Question: I am working on removing nodes from a BST. It currently works for all cases in which there is no children, or one child. When I go to remove a node with 2 children, the node gets removed, but the predecessor value does not get changed to null as I feel the code accounts for that, but nothing changes.
'''
public Node(String w, Node p, Node l, Node r) {
//value = v;
word = w;
parent = p;
left = l;
right = r;
}
public void remove(String target) {
if (root == null) {
return;
}
if (root.word.compareTo(target) == 0)
{
removeRoot(target);
}
else {
removeNonRoot(target);
}
}
private void removeNonRoot(String target) {
Node cur = root;
Node parent = null;
while (cur != null) {
if (cur.word.compareTo(target) == 0) {
break;
}
if (target.compareTo(cur.word) < 0) {
if (cur.left != null) {
parent = cur;
cur = cur.left;
}
}
else if (target.compareTo(cur.word) > 0) {
if (cur.right != null) {
parent = cur;
cur = cur.right;
}
}
}
if (cur.left == null && cur.right == null)
{
if (parent.left != null && parent.left.word.compareTo(target) == 0) {
parent.left = null;
}
else if (parent.right != null && parent.right.word.compareTo(target) == 0)
{
parent.right = null;
}
}
else if (cur.left == null && cur.right != null) {
if (parent.right != null && parent.right.word.compareTo(target) == 0) {
parent.right = cur.right;
}
else if (parent.left != null && parent.left.word.compareTo(target) == 0) {
parent.left = cur.right;
}
}
else {
Node temp = findPredecessor(target, parent);
cur.word = temp.word;
}
}
private void removeRoot(String target) {
// only root
if (root.left == null && root.right == null)
{
root = null;
return;
}
// right child
else if (root.left == null)
{
root = root.right;
return;
}
// left child
else if (root.right == null)
{
root = root.left;
}
// 2 children
else
{
Node temp = findPredecessor(target, root);
root.word = temp.word;
return;
}
}
private Node findPredecessor(String s, Node start) {
Node parent = start;
Node child = start.left;
if (child == null) {
return parent;
}
else if (child != null) {
while (child.right != null) {
child = child.right;
}
Node temp = child;
child.right = null;
return temp;
}
else {
return null;
}
}
'''
If I had a bst with characters inserted in this order: e -> f -> c -> a -> d the result from trying to remove c would return d where c was, but also the right subtree of d, would be d.
Which would lead me to believe the issue is in my predecessor method where I call child.right = null. I don't think the value actually get's assigned, but am unsure why.
Drawing of removal result:

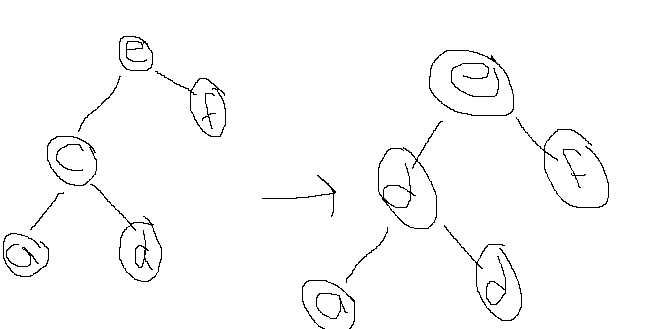
Answer: It came down to adding 2 lines of code. Within removeNonRoot as the last line of the else block
'''
cur.right = null;
'''
and then within the removeRoot in the last else if block
'''
removeNonRoot(temp.word);
'''
And that made the difference in both instances for if there was 2 children to a root node and 2 children to a parent node with root not being null.